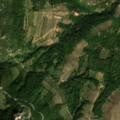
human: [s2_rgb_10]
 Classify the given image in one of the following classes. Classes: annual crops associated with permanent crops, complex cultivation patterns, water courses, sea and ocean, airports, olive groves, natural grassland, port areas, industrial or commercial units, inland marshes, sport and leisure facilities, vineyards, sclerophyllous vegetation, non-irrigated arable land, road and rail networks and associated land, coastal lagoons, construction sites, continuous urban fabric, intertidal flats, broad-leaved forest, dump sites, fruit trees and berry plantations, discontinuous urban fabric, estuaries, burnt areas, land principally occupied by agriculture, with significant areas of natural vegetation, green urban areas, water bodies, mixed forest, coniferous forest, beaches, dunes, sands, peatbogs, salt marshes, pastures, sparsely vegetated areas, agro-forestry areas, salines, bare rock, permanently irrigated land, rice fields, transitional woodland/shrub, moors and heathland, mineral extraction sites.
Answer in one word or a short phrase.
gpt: complex cultivation patterns, land principally occupied by agriculture, with significant areas of natural vegetation, broad-leaved forest, transitional woodland/shrub